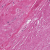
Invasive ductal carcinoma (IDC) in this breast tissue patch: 0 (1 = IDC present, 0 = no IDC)